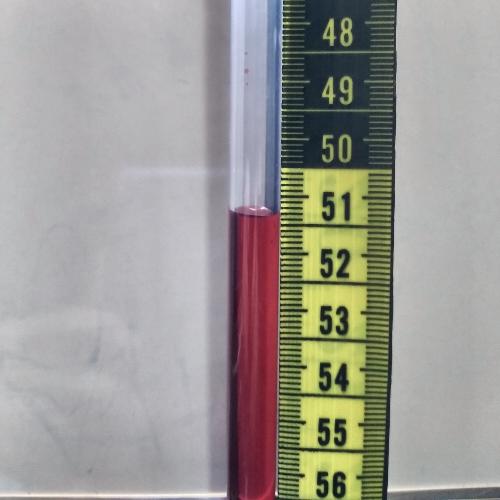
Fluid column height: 51.3 cm